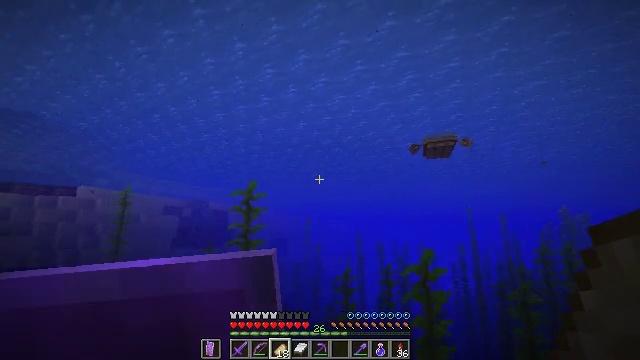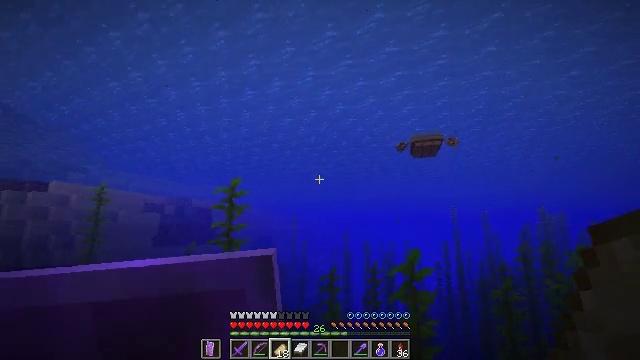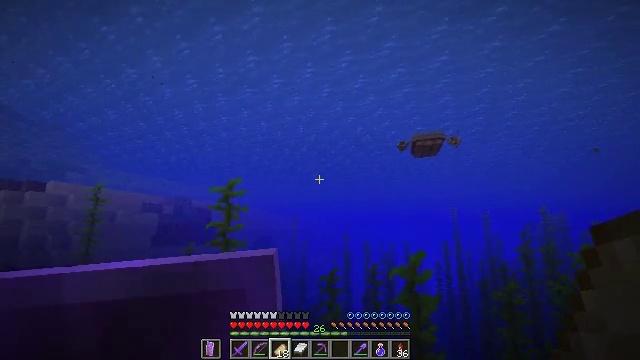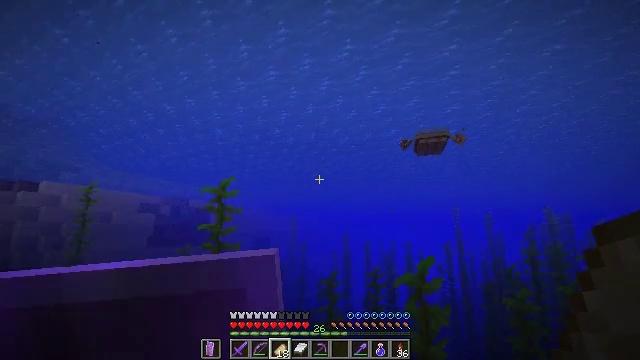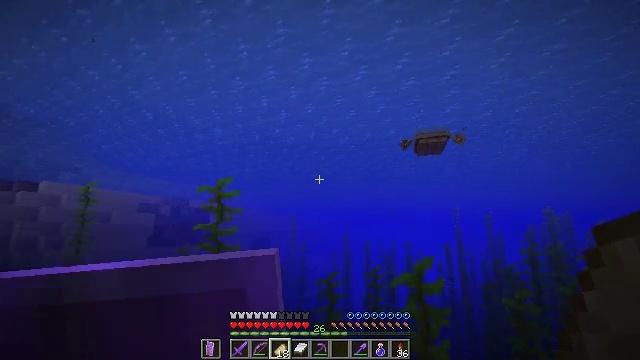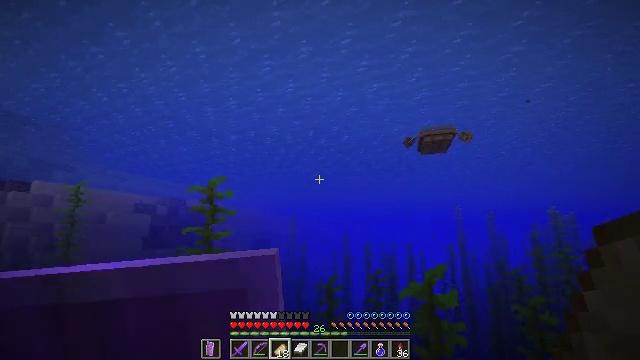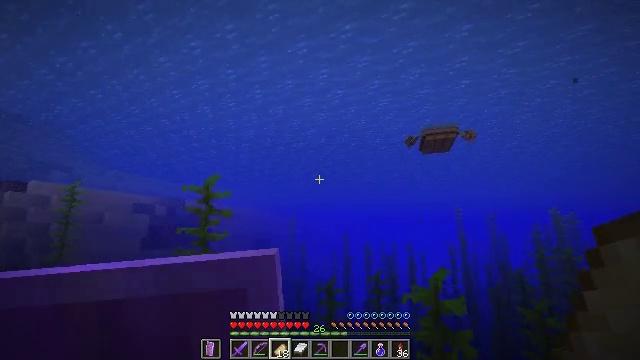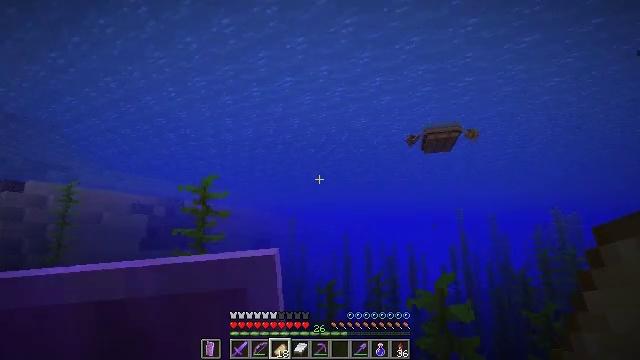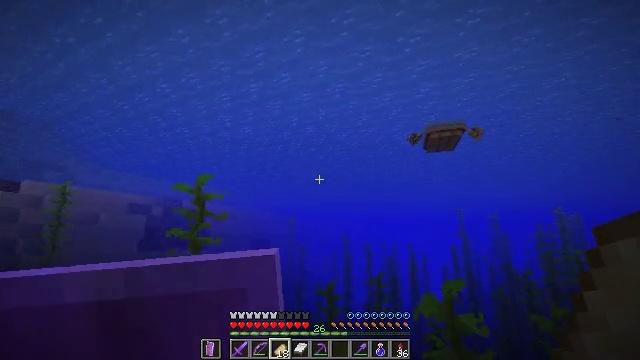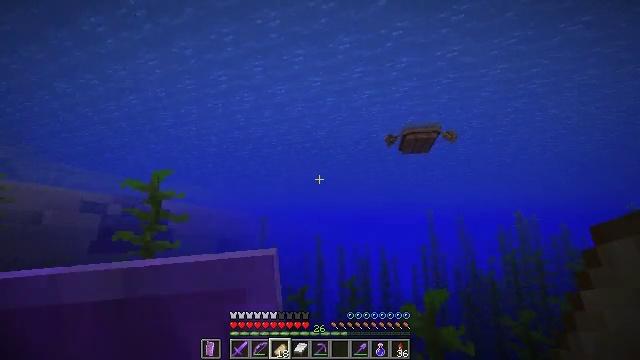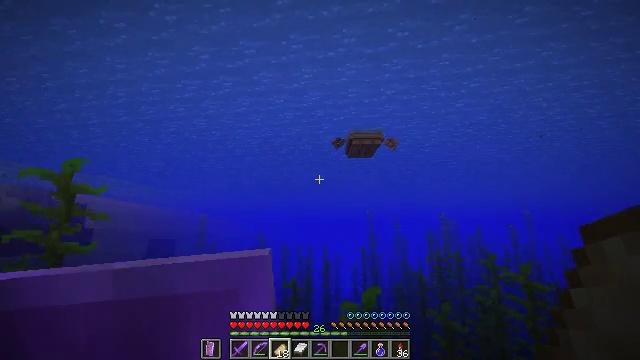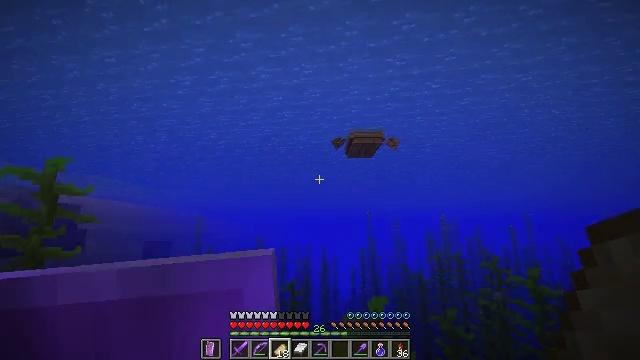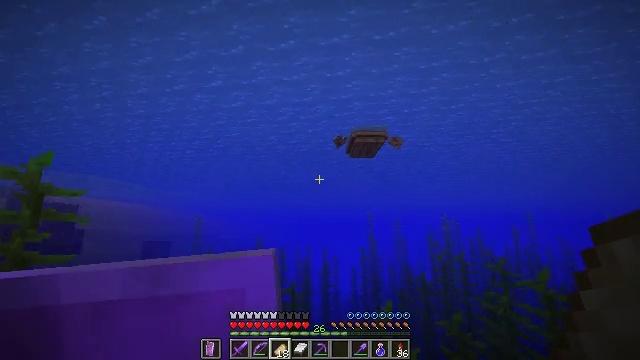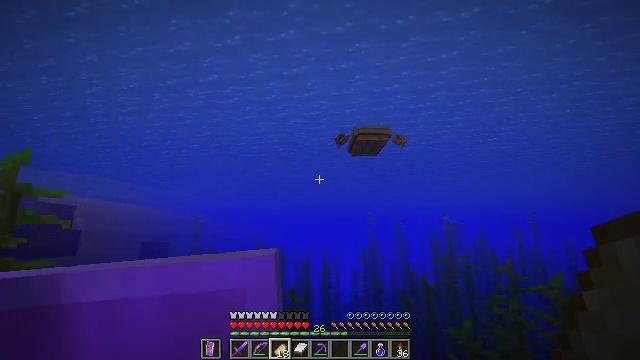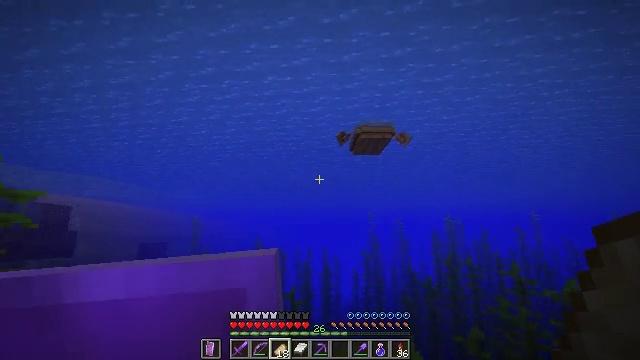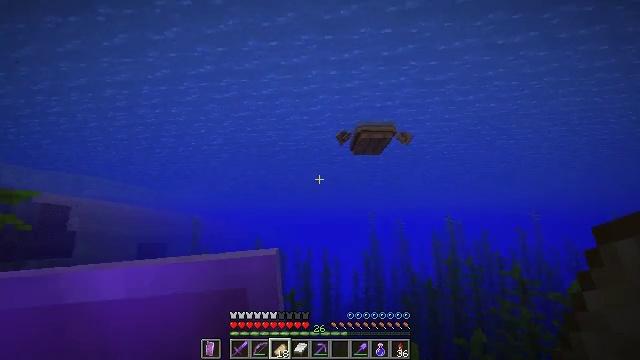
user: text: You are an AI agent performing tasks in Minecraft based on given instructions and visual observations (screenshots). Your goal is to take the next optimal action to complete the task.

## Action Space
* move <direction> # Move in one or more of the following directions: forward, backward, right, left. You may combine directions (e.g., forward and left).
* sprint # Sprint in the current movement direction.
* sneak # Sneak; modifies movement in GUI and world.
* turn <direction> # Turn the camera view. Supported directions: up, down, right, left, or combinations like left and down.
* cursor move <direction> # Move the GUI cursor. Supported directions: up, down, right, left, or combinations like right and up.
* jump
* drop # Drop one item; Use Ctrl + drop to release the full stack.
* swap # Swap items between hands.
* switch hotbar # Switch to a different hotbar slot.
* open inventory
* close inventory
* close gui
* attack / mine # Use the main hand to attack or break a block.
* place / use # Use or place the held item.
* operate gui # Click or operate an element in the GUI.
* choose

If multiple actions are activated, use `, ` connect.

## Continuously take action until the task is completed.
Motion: motion action
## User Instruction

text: Gather sand from the desert.
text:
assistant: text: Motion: move forward, sprint, turn right
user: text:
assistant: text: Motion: move forward, sprint
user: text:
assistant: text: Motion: move forward, sprint
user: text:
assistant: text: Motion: move forward, sprint
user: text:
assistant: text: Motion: move forward, sprint
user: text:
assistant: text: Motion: move forward, sprint
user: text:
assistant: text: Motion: move forward, sprint
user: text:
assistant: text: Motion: move forward, sprint
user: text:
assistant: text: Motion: move forward, sprint, turn right
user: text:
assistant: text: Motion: move forward, sprint, turn right
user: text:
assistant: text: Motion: move forward, sprint
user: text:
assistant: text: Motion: move forward, sprint
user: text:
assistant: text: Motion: move forward, sprint
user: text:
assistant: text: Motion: move forward, sprint
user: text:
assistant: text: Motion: move forward, sprint
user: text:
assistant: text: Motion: move forward, sprint
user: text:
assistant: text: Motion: move forward, sprint
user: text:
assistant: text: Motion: move forward, sprint
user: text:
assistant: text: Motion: move forward, sprint, turn right
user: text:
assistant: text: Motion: move forward, sprint, turn right
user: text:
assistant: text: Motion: move forward, sprint, turn right
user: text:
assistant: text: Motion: move forward, sprint
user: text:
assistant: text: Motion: move forward, sprint
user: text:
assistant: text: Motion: move forward, sprint
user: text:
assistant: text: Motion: move forward, sprint
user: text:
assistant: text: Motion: move forward, sprint
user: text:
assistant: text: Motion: move forward, sprint
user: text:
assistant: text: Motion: move forward, sprint, turn up
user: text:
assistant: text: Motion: move forward, sprint, turn up
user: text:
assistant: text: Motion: move forward, sprint, turn up